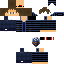
A male human skin with medium skin, wearing brown long hair dressed in a blue hoodie and black pants, featuring a closed mouth.